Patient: sex M, age 66
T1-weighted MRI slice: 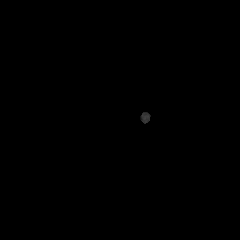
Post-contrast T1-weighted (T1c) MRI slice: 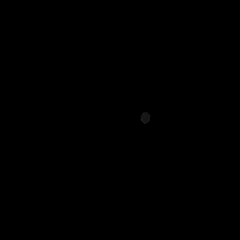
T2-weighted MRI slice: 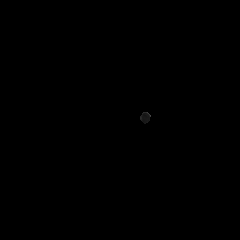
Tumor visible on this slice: no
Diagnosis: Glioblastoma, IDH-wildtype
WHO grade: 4